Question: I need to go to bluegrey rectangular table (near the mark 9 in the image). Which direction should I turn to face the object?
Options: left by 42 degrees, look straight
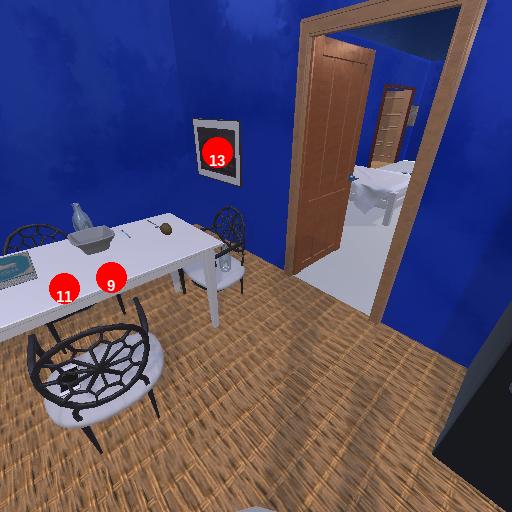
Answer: left by 42 degrees